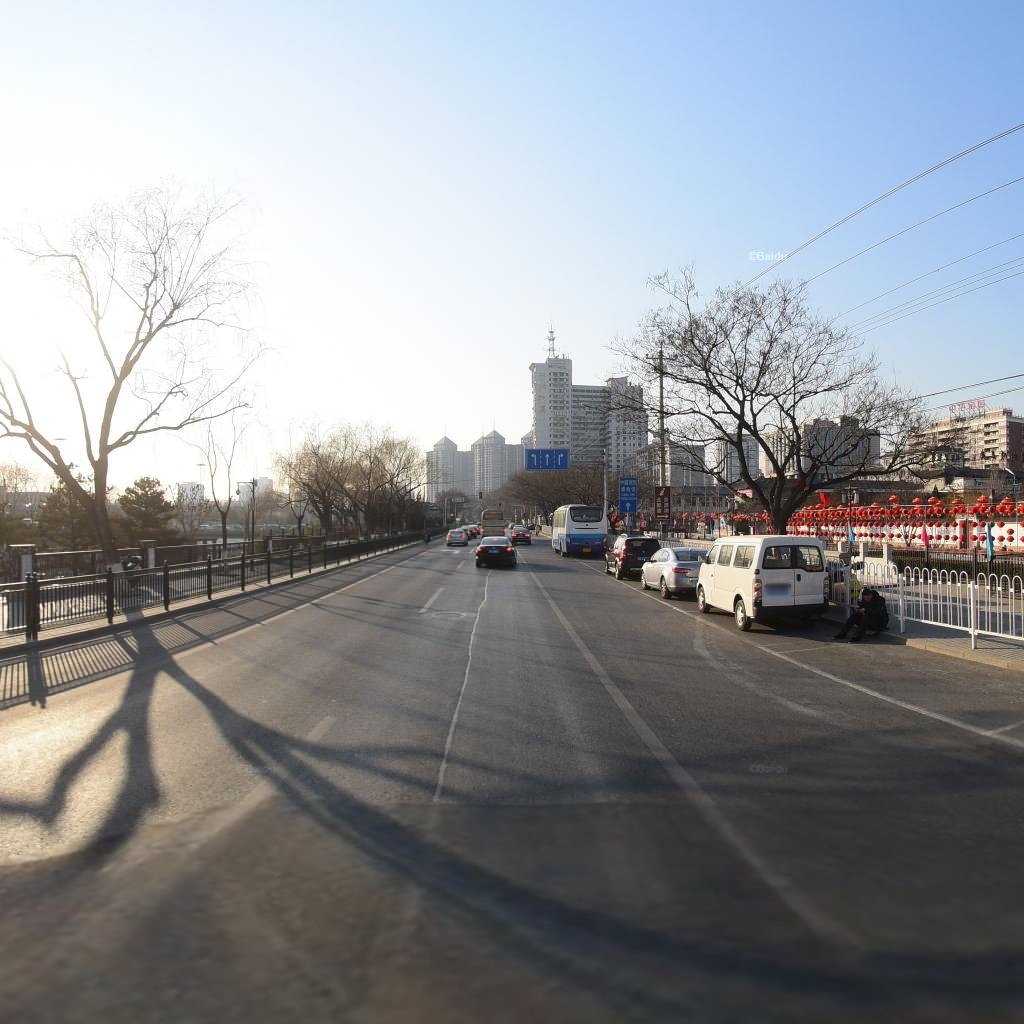
Region: Xicheng
Road damage annotations: manhole cover, longitudinal patch